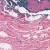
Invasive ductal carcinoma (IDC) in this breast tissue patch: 0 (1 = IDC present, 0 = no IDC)